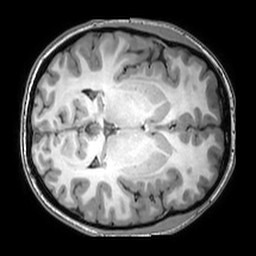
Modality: T1w
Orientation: axial
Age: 25
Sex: female
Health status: healthy
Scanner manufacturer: philips
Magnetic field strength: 3 T
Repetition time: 0.007012 s
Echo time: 0.003171 s